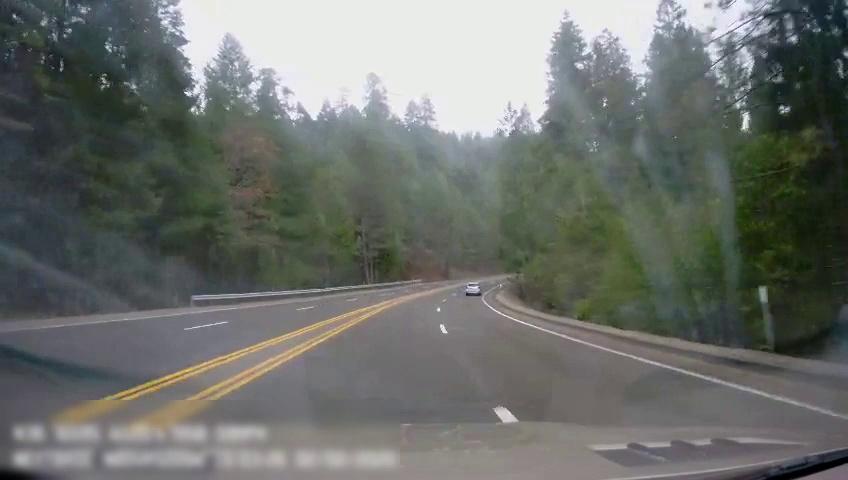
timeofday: Day
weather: Cloudy
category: Drivable Space
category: Vehicles | Car
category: Lanes | Alternate Lane
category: Lanes | Alternate Lane
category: Lanes | Alternate Lane
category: Lanes | Current Lane
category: Lanes | Current Lane
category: Lanes | Alternate Lane